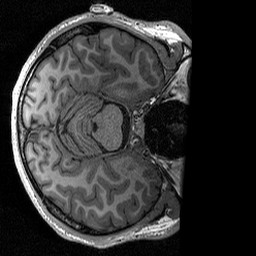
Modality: T1w
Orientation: axial
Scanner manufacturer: siemens
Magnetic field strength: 3 T
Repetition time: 2.3 s
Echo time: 0.00298 s